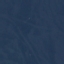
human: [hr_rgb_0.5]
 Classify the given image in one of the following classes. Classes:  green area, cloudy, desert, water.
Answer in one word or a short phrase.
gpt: water